已知椭圆$\Gamma: \dfrac{x^2}{4}+\dfrac{y^2}{3}=1$的右焦点为$F$，过$F$的直线$l$交$\Gamma$于$A$，$B$两点.

(1)若直线$l$垂直于$x$轴，求线段$AB$的长；

(2)若直线$l$与$x$轴不重合，$O$为坐标原点，求$\triangle AOB$面积的最大值；

(3)若椭圆$\Gamma$上存在点$C$使得$|AC|=|BC|$，且$\triangle ABC$的重心$G$在$y$轴上，求此时直线$l$的方程.
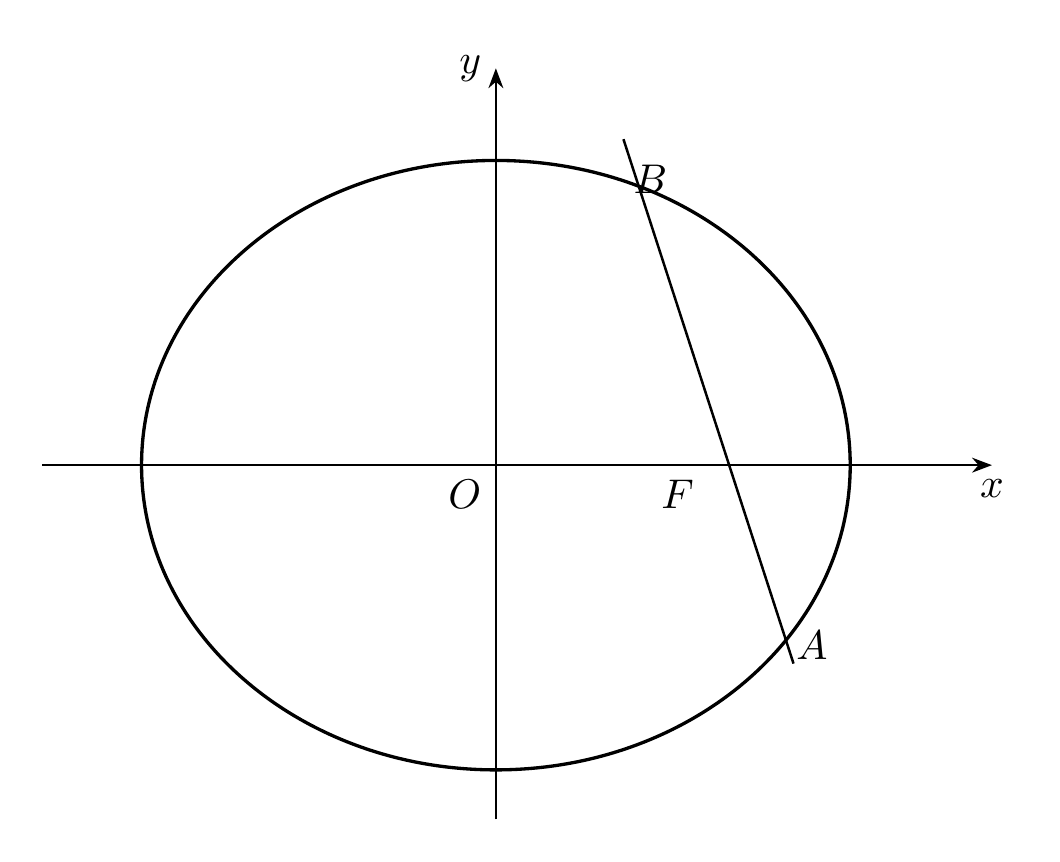
【解答】
\noindent \textbf{【答案】}
(1)$3$\\
(2)$\dfrac{3}{2}$\\
(3)$x=1$或$y=0$或$x=\pm\dfrac{\sqrt{3}}{3}y+1$

\noindent \textbf{【分析】}
(1) 令$x=1$，求出$y=\pm\dfrac{3}{2}$即可.

(2) 设直线$l$的方程为：$x=my+1$，与椭圆方程联立，利用韦达定理和三角形面积公式表示出$\triangle AOB$的面积即可.

(3) 分类讨论直线$l$，与椭圆方程联立，利用中点坐标公式求出$AB$中点$M$的坐标，再利用重心的性质求出$C$的坐标，代入椭圆方程即可求解.

\noindent \textbf{【解析】}
(1) 由题意$c^2=a^2-b^2=4-3=1$，所以$F(1,0)$，

在椭圆方程中令$x=1$，得$\dfrac{1}{4}+\dfrac{y^2}{3}=1$，

解得$y=\pm\dfrac{3}{2}$，所以$AB=\dfrac{3}{2}-\left(-\dfrac{3}{2}\right)=3$.

(2) 设直线$l$的方程为：$x=my+1\ (m\neq0), A(x_1,y_1), B(x_2,y_2)$，

将其与椭圆方程联立得
\[
\begin{cases}
\dfrac{x^2}{4}+\dfrac{y^2}{3}=1 \\
x=my+1
\end{cases}
\]

化简并整理得$(3m^2+4)y^2+6my-9=0$，

所以$\Delta=144(m^2+1)$，$y_1+y_2=-\dfrac{6m}{3m^2+4}, y_1\cdot y_2=\dfrac{-9}{3m^2+4}$，

所以$|y_1-y_2|=\sqrt{(y_1+y_2)^2-4y_1\cdot y_2}=\dfrac{12\sqrt{m^2+1}}{3m^2+4}$，

所以$\triangle AOB$的面积为$S_{\triangle AOB}=\dfrac{1}{2}|OF|\cdot|y_1-y_2|=\dfrac{6\sqrt{m^2+1}}{3m^2+4}$，

令$\sqrt{m^2+1}=t,(t\ge1)$，则$S_{\triangle AOB}=\dfrac{6\sqrt{m^2+1}}{3m^2+4}=\dfrac{6t}{3t^2+1}=\dfrac{6}{3t+\dfrac{1}{t}}$，

又因为$y=3t+\dfrac{1}{t}$在$[1,+\infty)$上单调递增，

所以$S_{\triangle AOB}=\dfrac{6}{3t+\dfrac{1}{t}}\le\dfrac{6}{4}=\dfrac{3}{2}$，当且仅当$t=1,m=0$时取等号，

所以$\triangle AOB$面积的最大值为$\dfrac{3}{2}$.

(3) 当直线$l$不与$x$轴重合时，设直线$l$：$x=my+1,(m\neq0), A(x_1,y_1), B(x_2,y_2)$，$AB$的中点为点$M$，

由(2)可知，将其与椭圆方程联立并整理得$(3m^2+4)y^2+6my-9=0$，

所以$\Delta=144(m^2+1)$，$y_1+y_2=-\dfrac{6m}{3m^2+4}, y_1\cdot y_2=\dfrac{-9}{3m^2+4}$，

因为$\triangle ABC$的重心$G$在$y$轴上，

所以由重心坐标公式得$x_1+x_2+x_C=0$，

所以$x_C=-(x_1+x_2)=-(my_1+1+my_2+1)=-m(y_1+y_2)-2=\dfrac{-8}{3m^2+4}$，

所以$x_M=\dfrac{x_1+x_2}{2}=\dfrac{4}{3m^2+4}$，$y_M=\dfrac{y_1+y_2}{2}=\dfrac{-3m}{3m^2+4}$，

因为$|AC|=|BC|$，所以由等腰三角形三线合一可知$CM\perp AB$，

所以直线$CM$：$y-y_M=-m(x-x_M)$，

所以$y_C=y_M-m(x_C-x_M)=\dfrac{9m}{3m^2+4}$，

所以点$C\left(\dfrac{-8}{3m^2+4},\dfrac{9m}{3m^2+4}\right)$，将其代入椭圆方程化简并整理得$m^2(3m^2-1)=0$，

解得$m=0$或$m=\pm\dfrac{\sqrt{3}}{3}$，

所以直线$l$：$x=1$或$x=\pm\dfrac{\sqrt{3}}{3}y+1$.

当直线$l$与$x$轴重合时，点$C$在椭圆的上、下顶点，满足题意，此时直线$l$：$y=0$.

综上所述：满足题意的直线$l$的方程为$x=1$或$y=0$或$x=\pm\dfrac{\sqrt{3}}{3}y+1$.